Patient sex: M
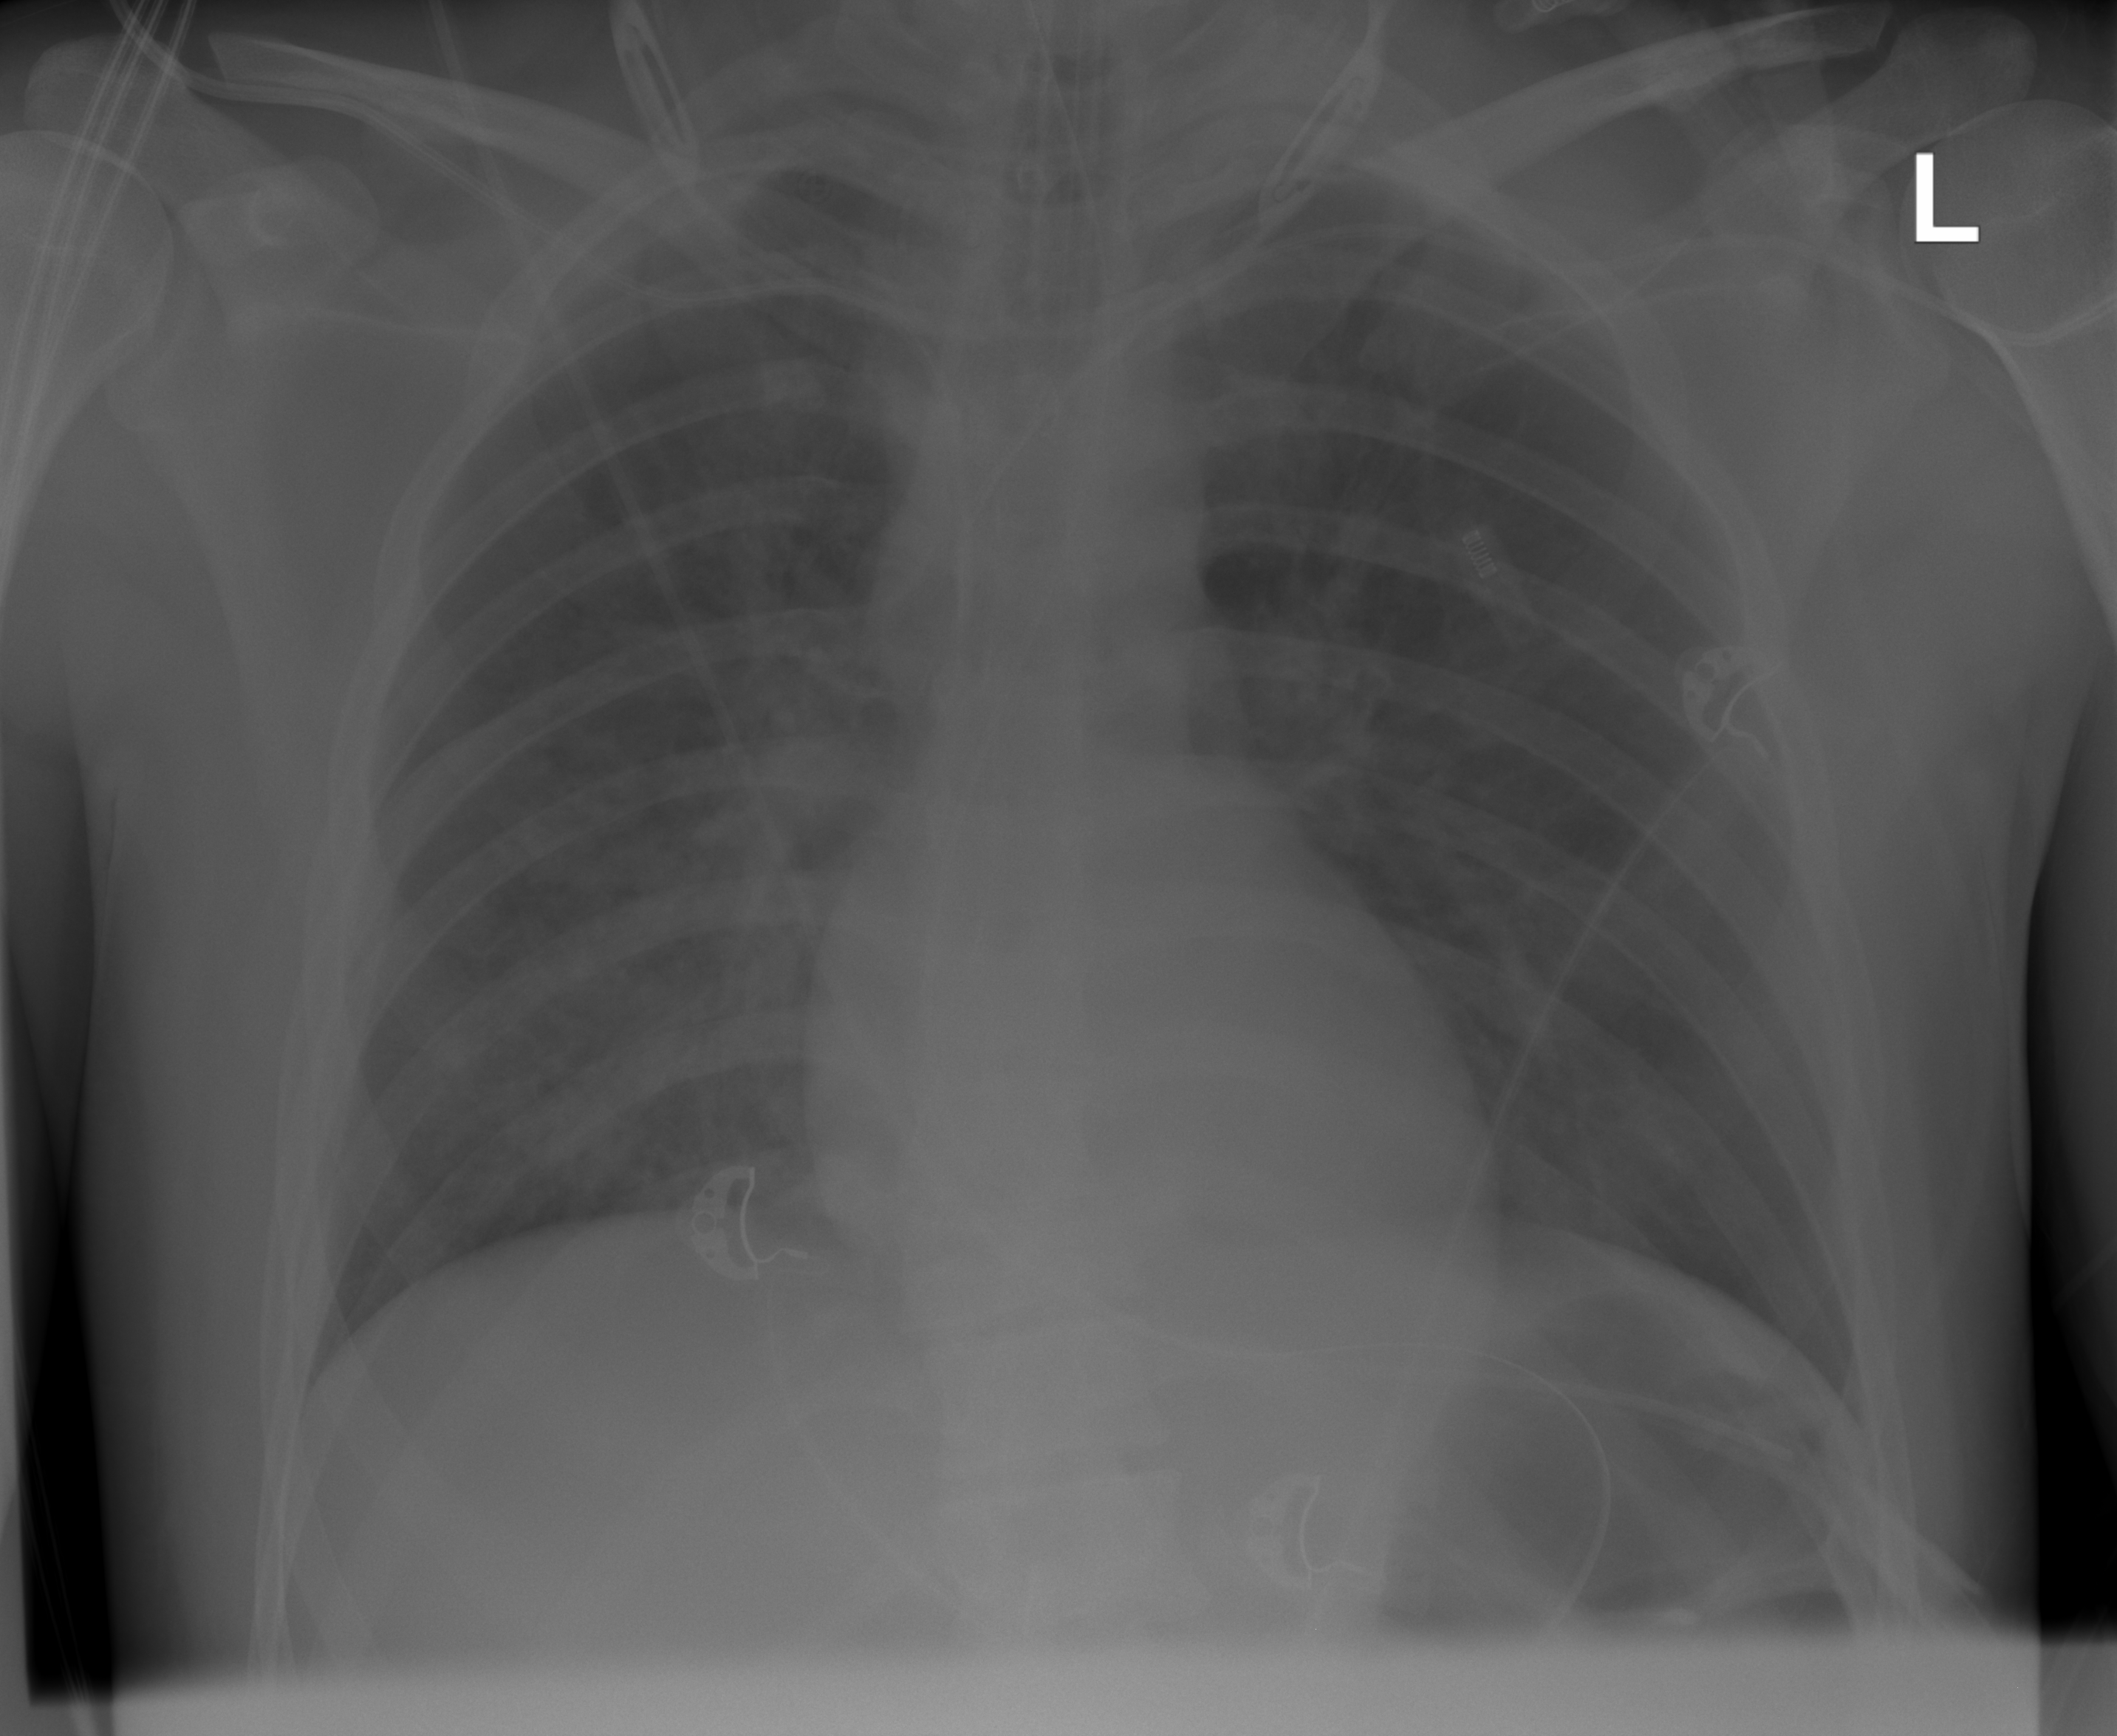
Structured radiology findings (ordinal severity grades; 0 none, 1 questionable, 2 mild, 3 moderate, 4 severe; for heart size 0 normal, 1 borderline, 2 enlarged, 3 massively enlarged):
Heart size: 0
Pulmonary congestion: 0
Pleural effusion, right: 0
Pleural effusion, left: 0
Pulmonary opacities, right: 2
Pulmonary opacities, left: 0
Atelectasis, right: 0
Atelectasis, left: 0